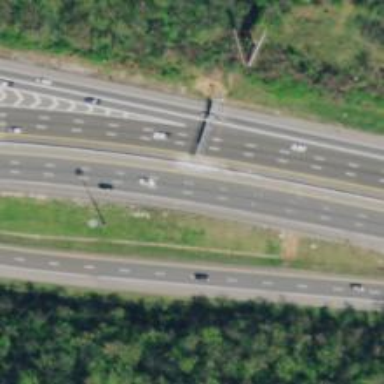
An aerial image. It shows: Motorway junction.